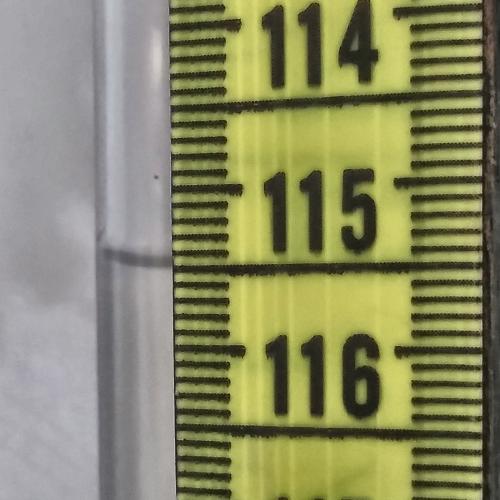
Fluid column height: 115.5 cm